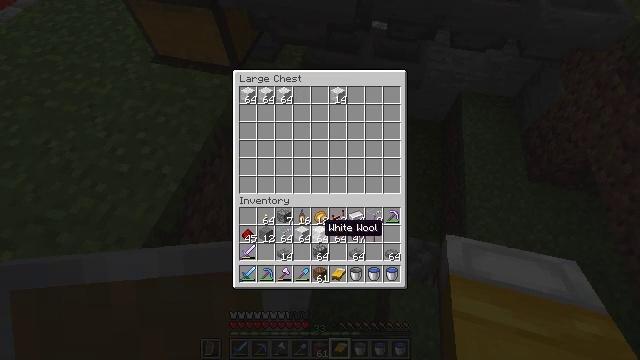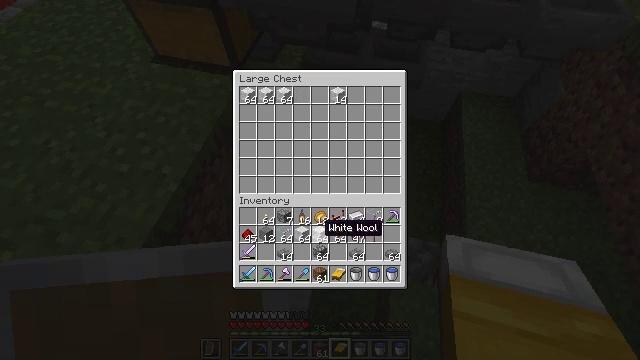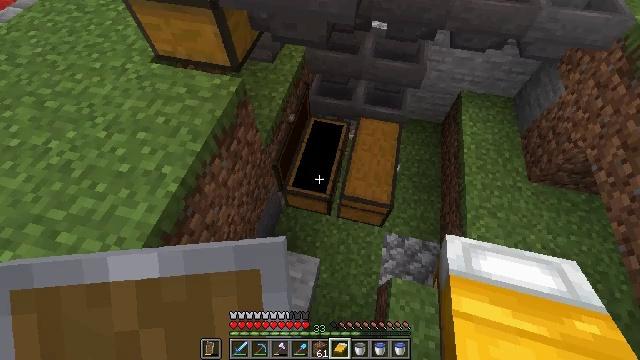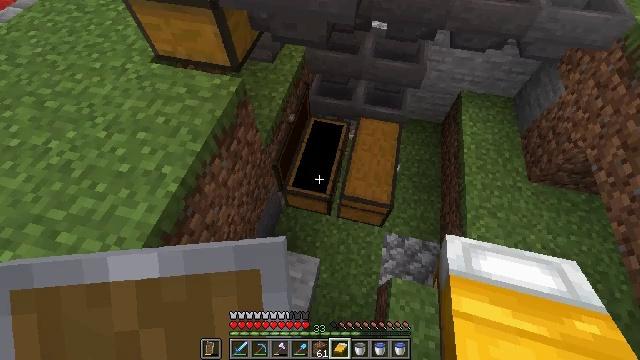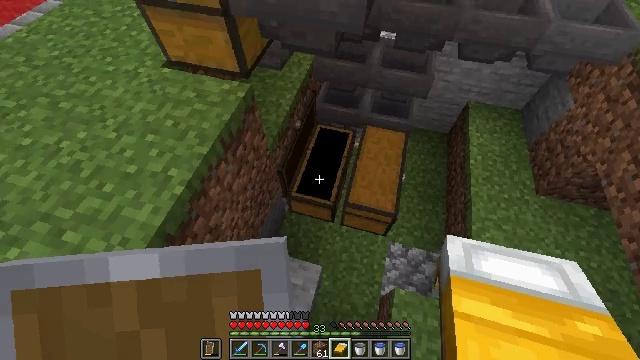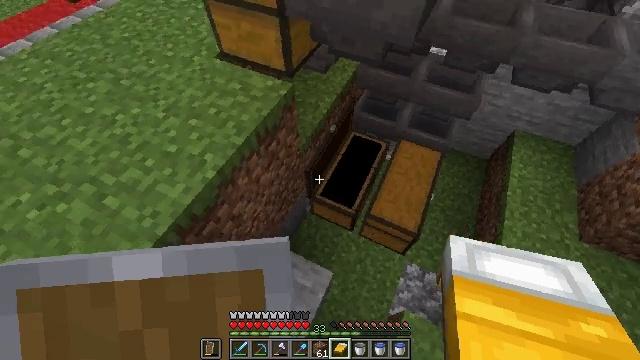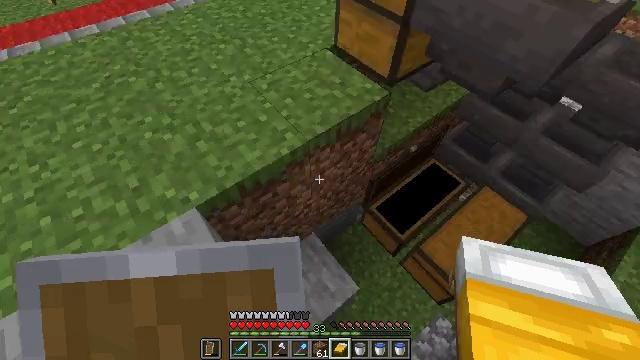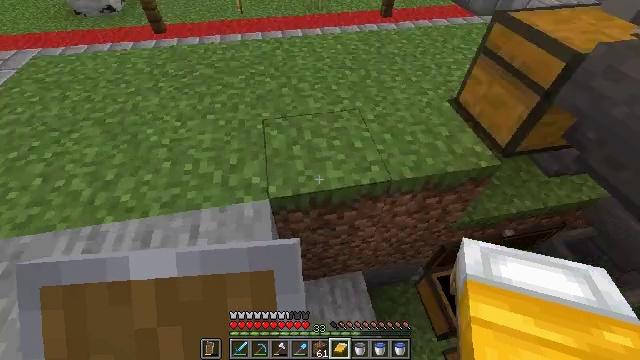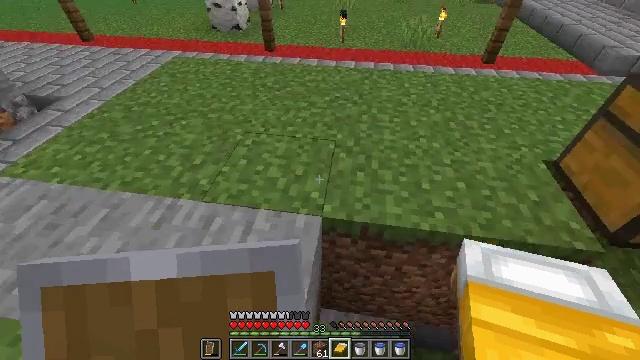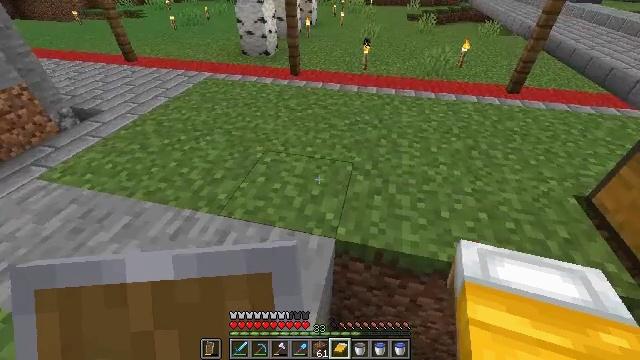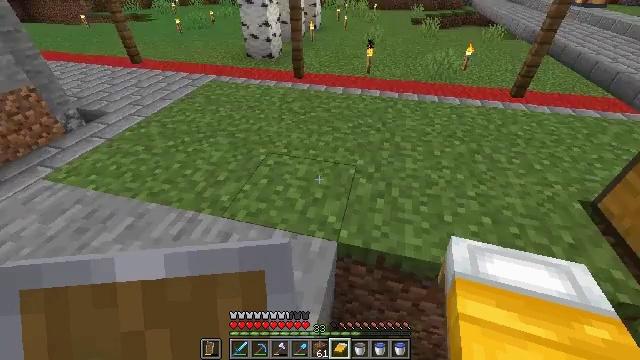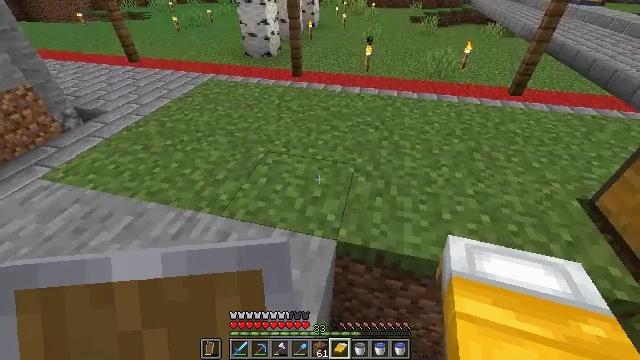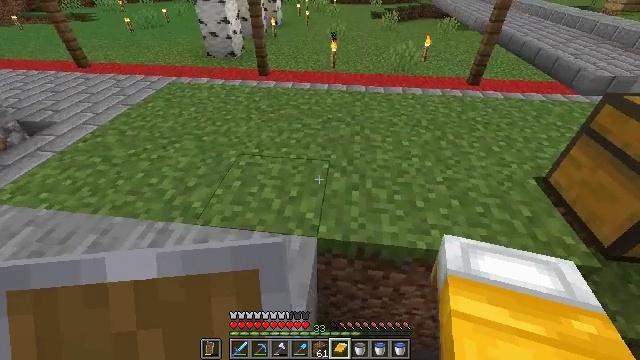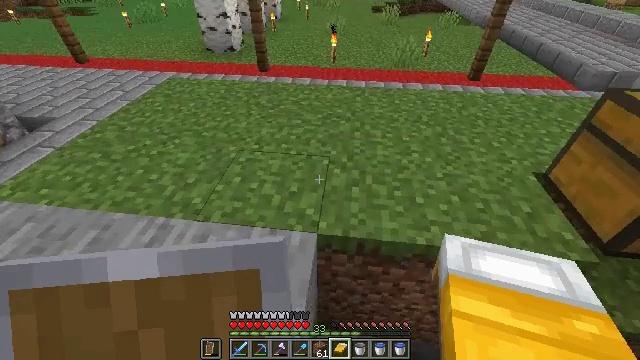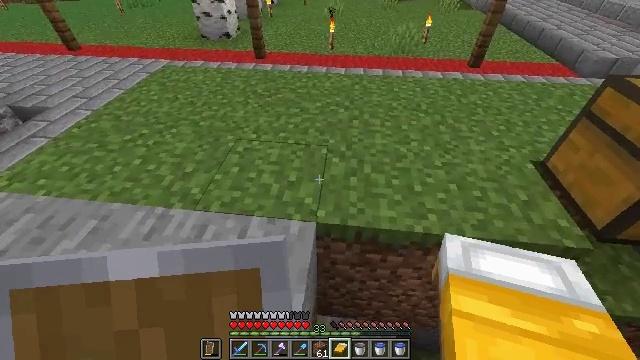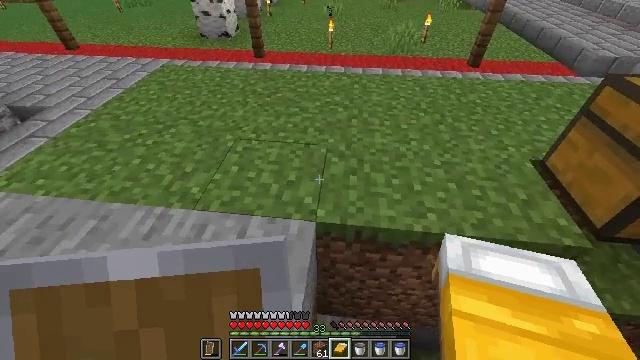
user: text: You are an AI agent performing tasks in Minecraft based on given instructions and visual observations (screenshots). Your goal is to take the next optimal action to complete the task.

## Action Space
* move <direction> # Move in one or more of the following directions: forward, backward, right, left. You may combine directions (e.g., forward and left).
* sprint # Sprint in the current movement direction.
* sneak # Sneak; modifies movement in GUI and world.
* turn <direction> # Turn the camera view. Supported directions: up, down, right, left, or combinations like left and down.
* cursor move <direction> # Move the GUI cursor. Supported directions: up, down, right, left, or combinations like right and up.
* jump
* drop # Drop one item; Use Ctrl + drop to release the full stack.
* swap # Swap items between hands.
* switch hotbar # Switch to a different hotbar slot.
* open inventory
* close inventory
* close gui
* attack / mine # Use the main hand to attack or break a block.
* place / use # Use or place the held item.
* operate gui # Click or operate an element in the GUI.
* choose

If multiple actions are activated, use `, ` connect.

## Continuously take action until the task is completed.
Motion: motion action
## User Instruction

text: Use the crafting table to create red dye.
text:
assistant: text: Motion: no_op
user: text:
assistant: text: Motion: no_op
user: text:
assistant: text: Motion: close gui
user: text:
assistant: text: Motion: turn left and up, open inventory
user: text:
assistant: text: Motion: turn left and up
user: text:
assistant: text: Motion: turn left
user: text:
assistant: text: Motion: turn left and up
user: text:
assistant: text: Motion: turn left and up
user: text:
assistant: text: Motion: turn left and up
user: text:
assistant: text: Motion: no_op
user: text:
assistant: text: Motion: no_op
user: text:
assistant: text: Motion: turn right
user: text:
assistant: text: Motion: no_op
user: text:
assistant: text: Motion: turn down
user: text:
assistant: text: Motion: no_op
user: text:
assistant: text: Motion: no_op
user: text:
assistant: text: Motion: no_op
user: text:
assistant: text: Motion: turn right
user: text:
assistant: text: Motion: turn right
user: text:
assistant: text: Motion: turn right
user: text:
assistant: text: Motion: turn right
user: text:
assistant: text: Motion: turn right
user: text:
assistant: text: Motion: turn right
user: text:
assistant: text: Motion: no_op
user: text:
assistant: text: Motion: no_op
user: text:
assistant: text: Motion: no_op
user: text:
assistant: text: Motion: turn up
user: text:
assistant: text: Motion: turn right and up
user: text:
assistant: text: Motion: no_op
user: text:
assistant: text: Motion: no_op